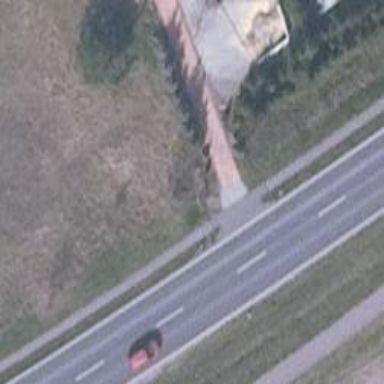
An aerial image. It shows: Asphalt sidewalk along the footway.